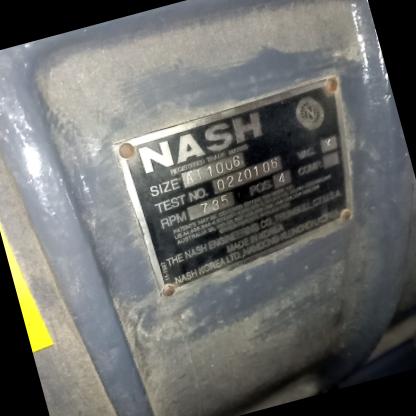
Klasa: tabliczka-znamionowa